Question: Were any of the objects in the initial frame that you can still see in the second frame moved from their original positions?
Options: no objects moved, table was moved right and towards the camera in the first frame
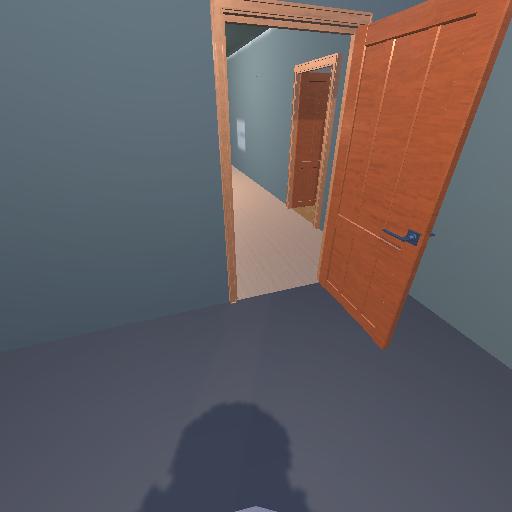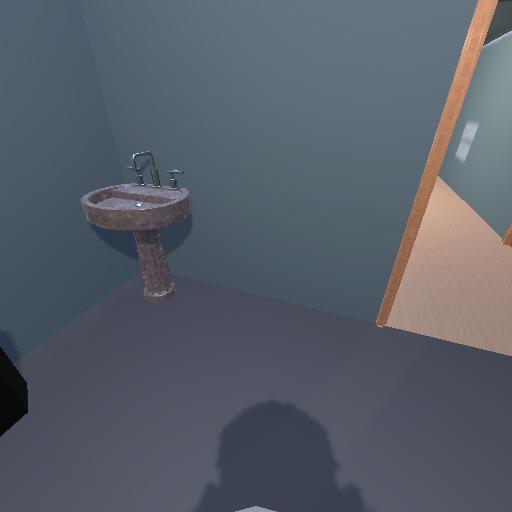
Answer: no objects moved